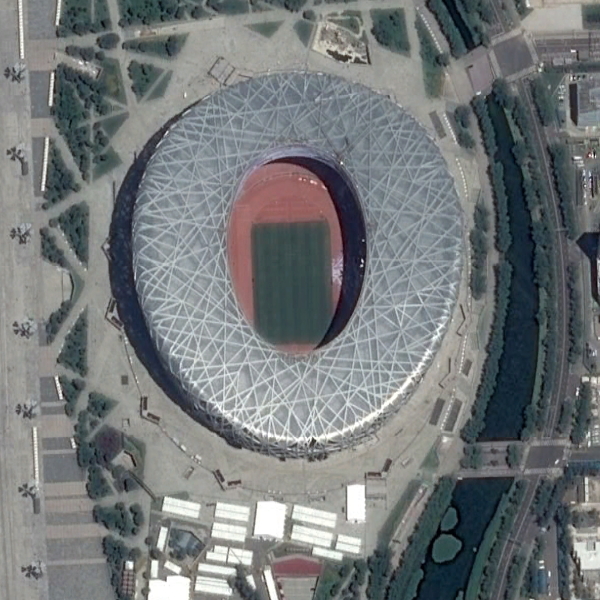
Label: Stadium